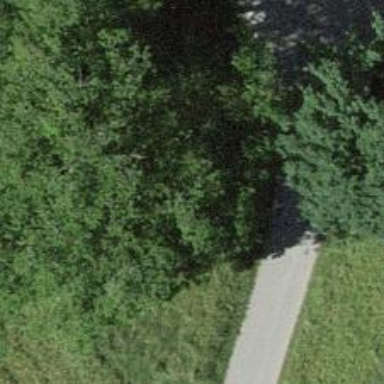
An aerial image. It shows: Single tag "natural: tree."